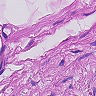
Metastatic tissue present: no